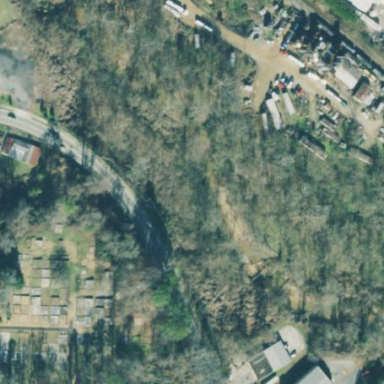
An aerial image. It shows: Cemetery.